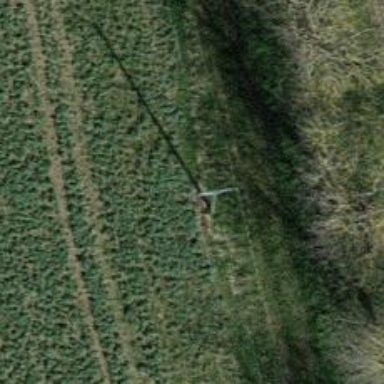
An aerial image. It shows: Minor power line with three cables.